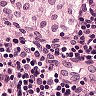
Metastatic tissue present: no